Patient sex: M
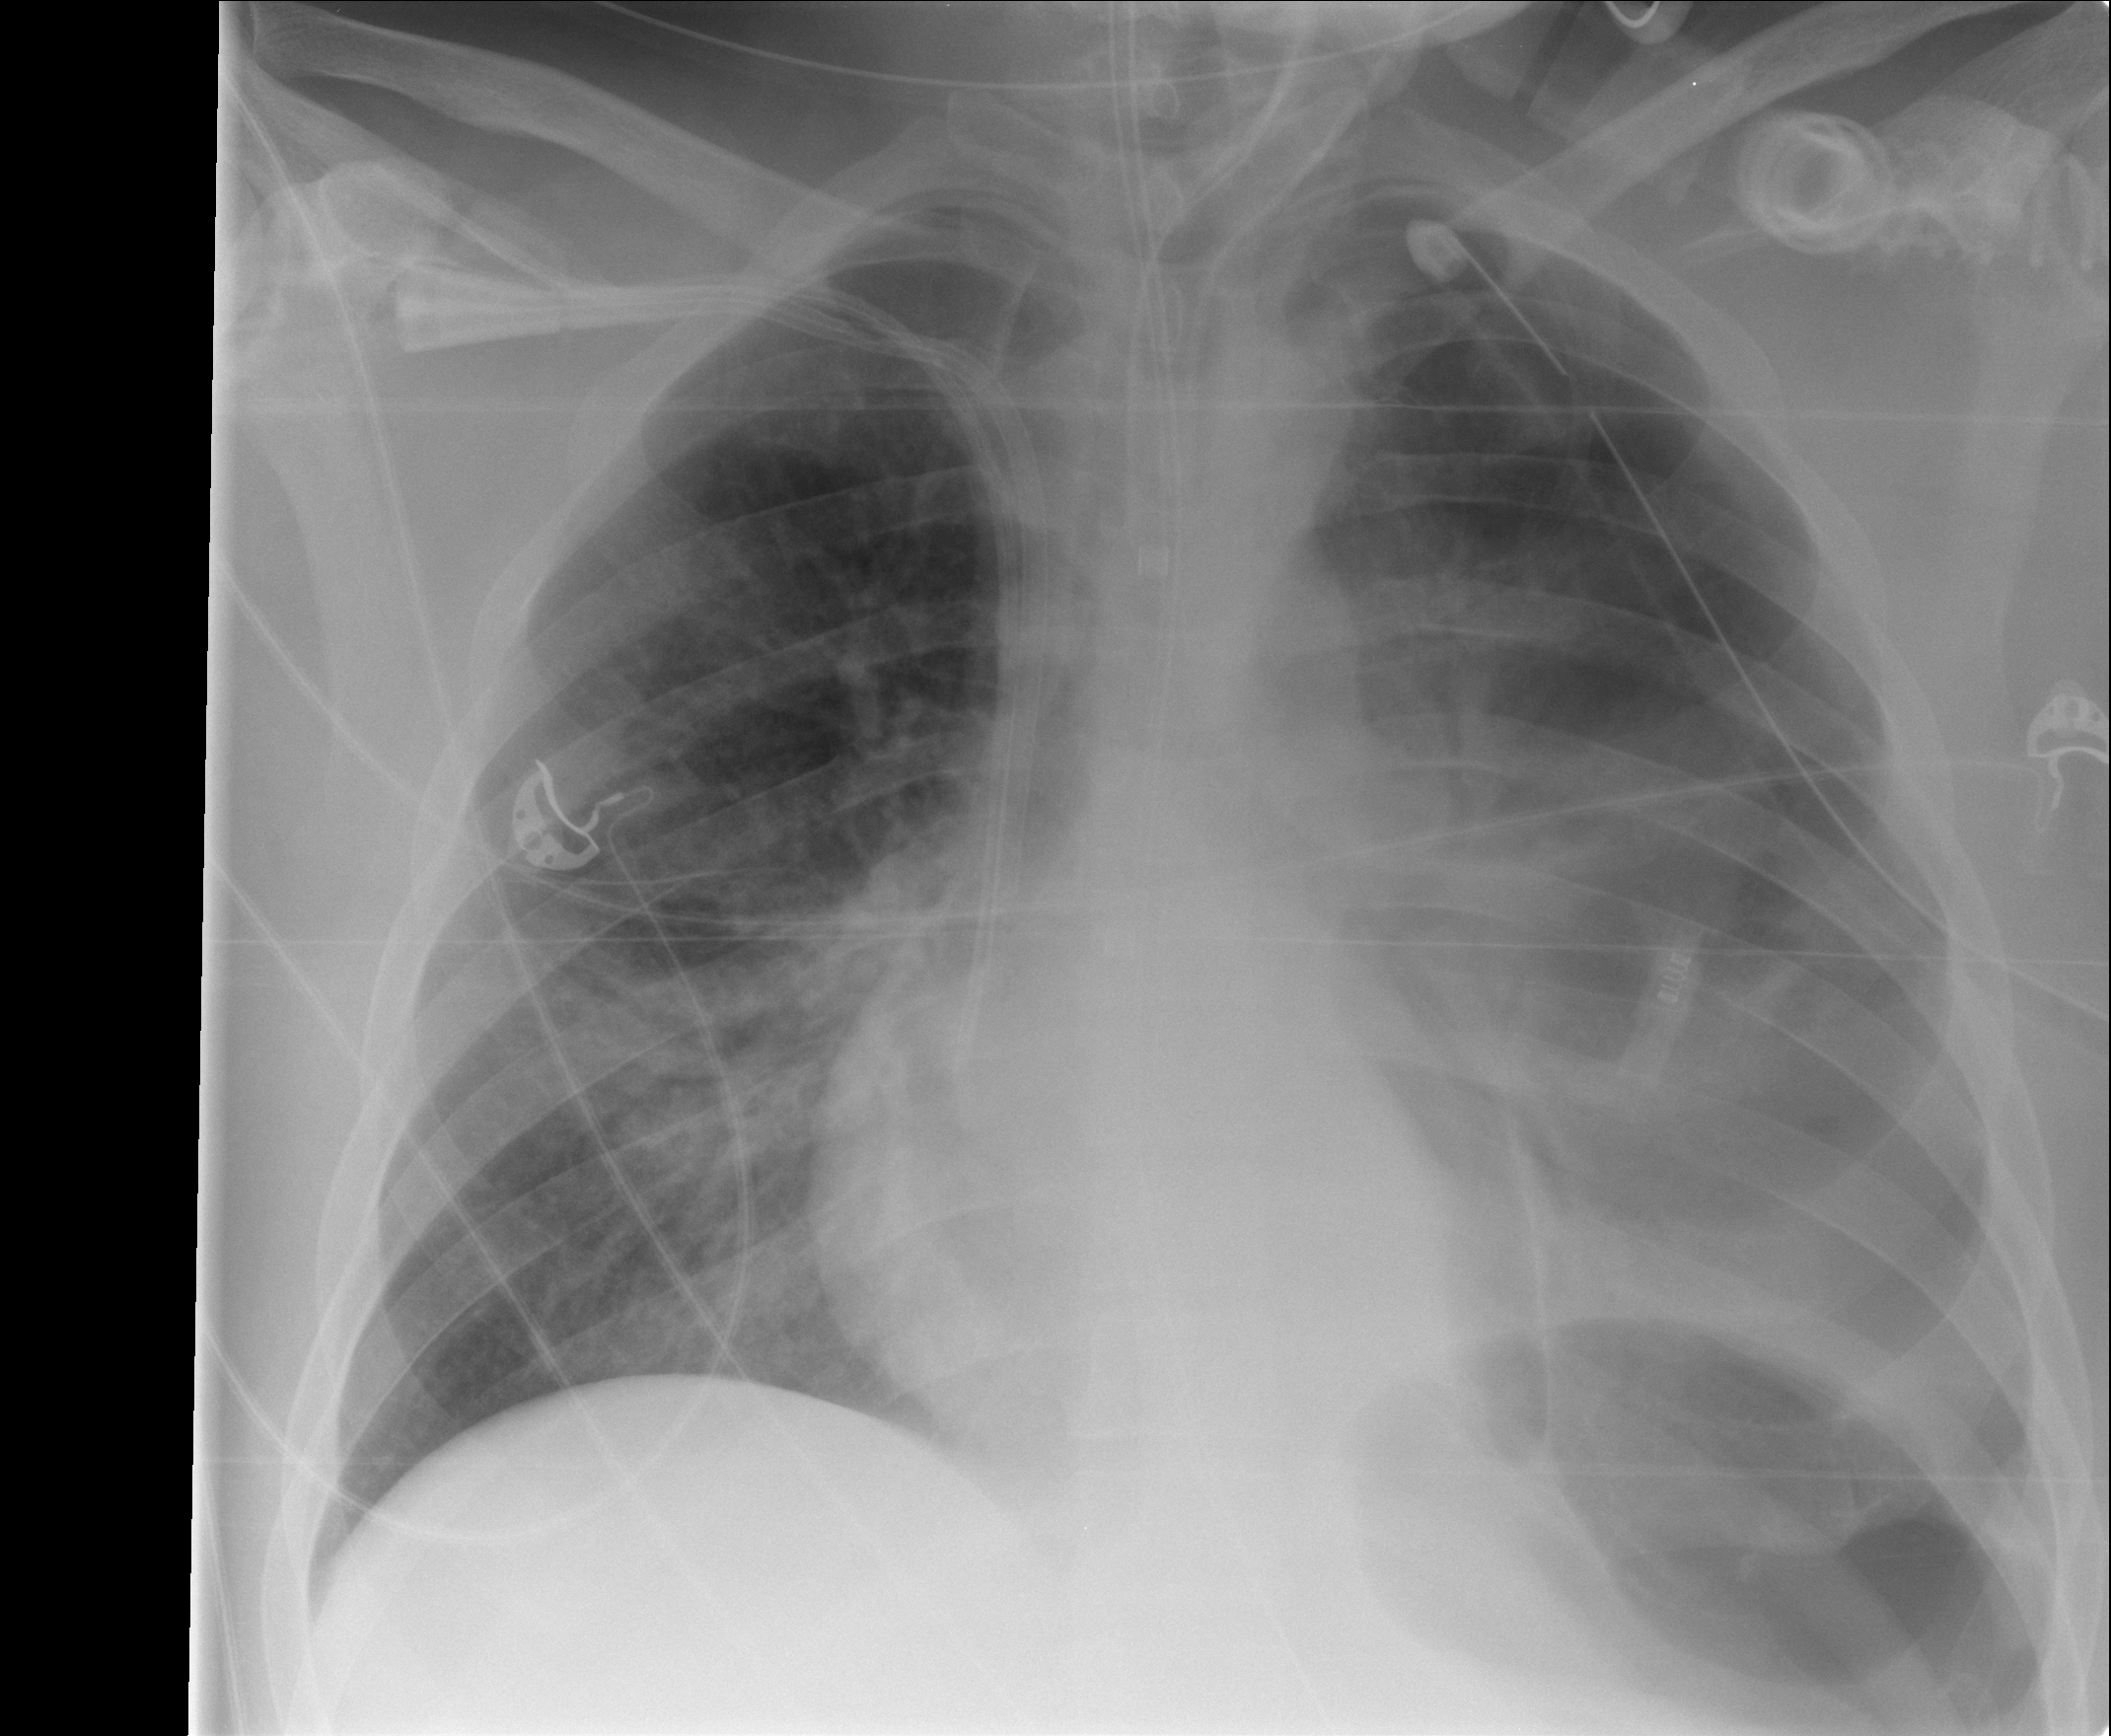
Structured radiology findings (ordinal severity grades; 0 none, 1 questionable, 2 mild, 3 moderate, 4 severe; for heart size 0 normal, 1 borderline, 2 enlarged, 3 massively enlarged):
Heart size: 0
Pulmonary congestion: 0
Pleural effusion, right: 0
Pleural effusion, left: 2
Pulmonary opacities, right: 3
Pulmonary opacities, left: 3
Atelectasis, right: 0
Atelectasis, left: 0